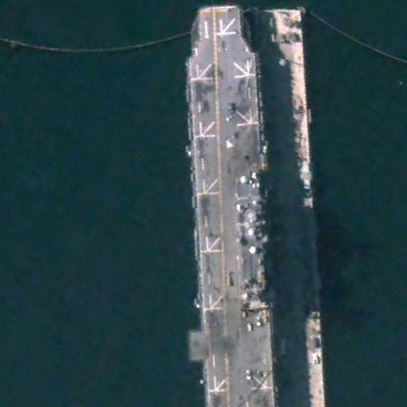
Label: assault